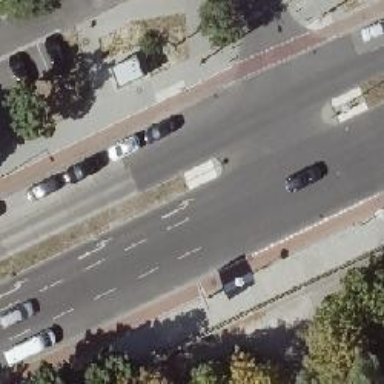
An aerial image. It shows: Unmarked footway crossing with traffic island.